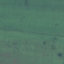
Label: AnnualCrop